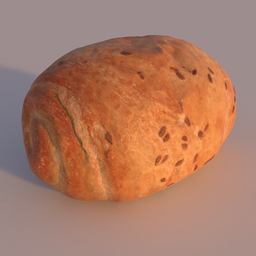
Label: nature